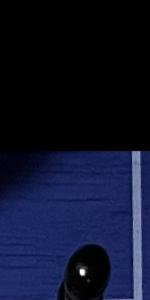
Label: Empty